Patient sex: F
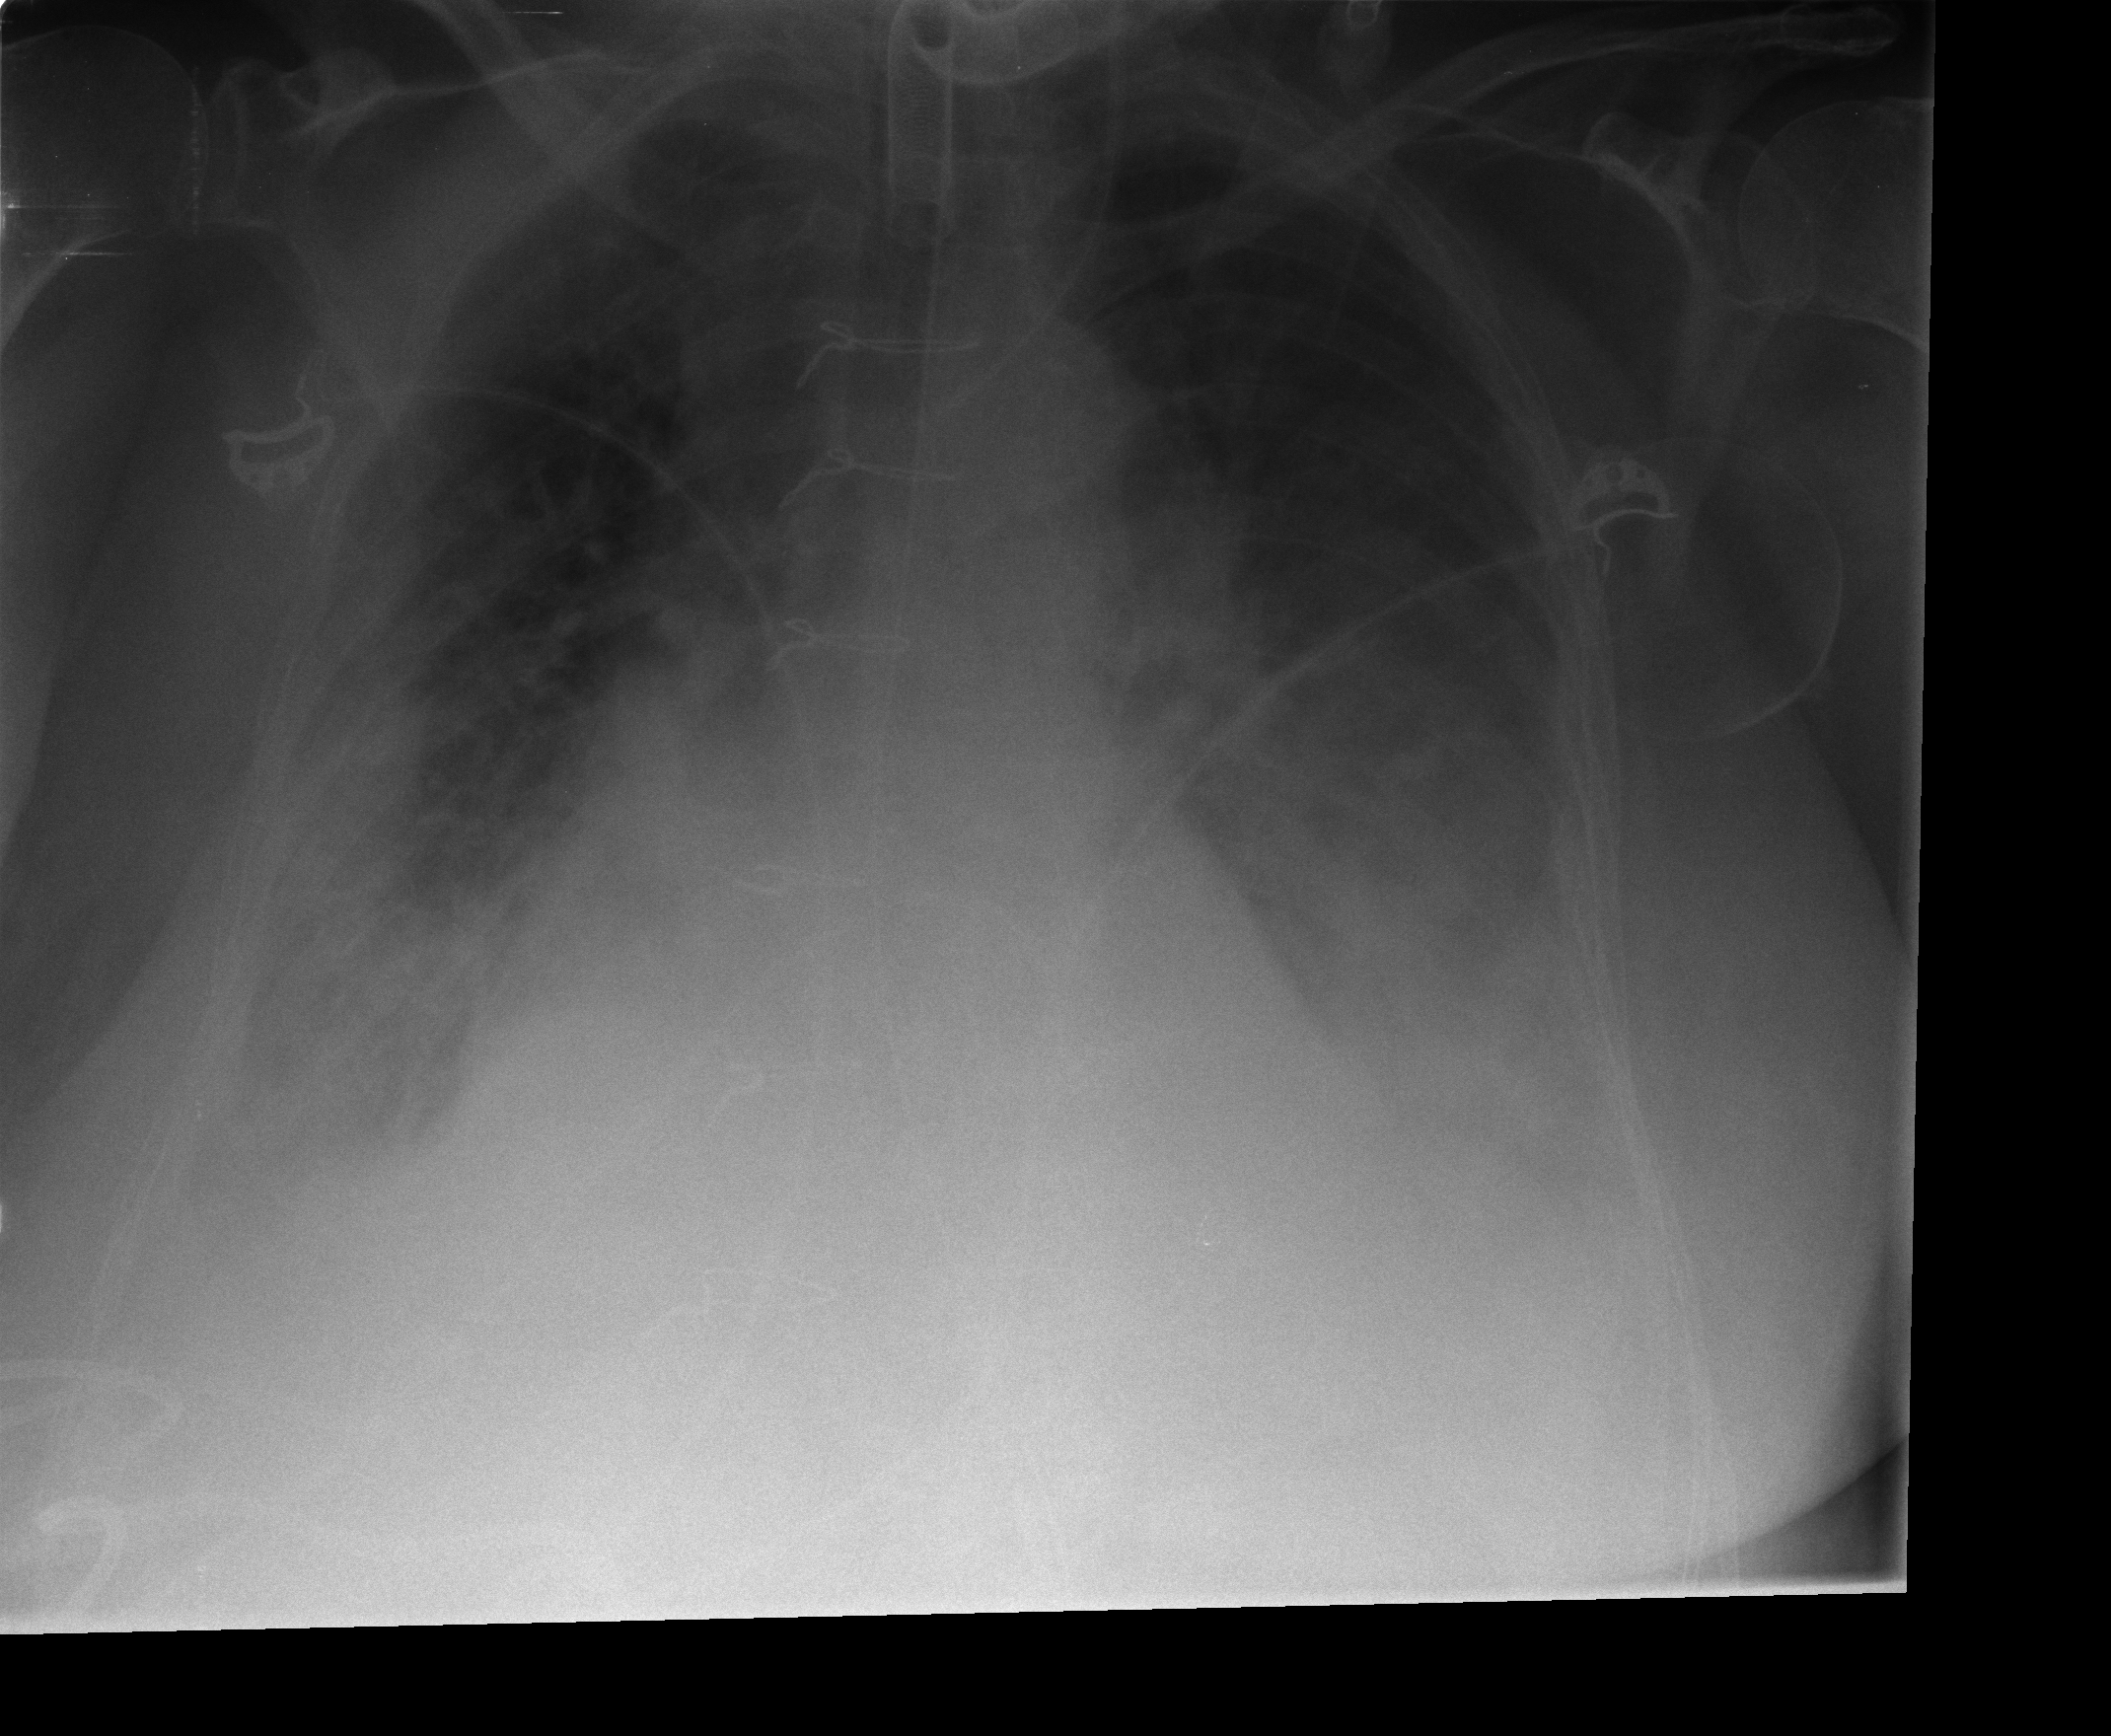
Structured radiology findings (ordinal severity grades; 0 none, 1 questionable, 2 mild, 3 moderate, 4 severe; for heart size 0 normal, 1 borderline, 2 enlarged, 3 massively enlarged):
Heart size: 2
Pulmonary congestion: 3
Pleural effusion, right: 3
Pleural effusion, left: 3
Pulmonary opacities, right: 1
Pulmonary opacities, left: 1
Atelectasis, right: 2
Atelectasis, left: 3